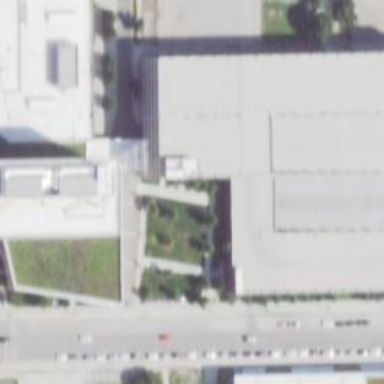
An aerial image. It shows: Building designed for bicycle parking.